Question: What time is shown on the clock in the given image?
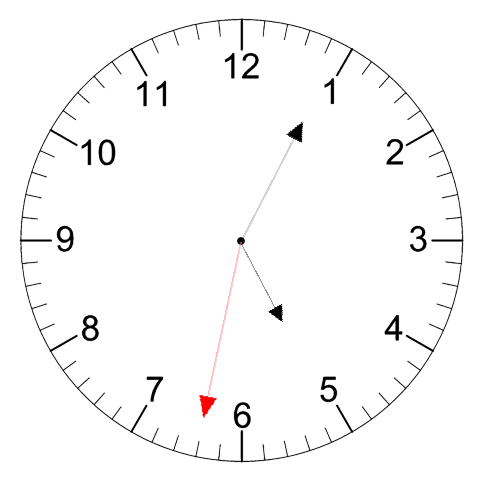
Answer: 05:04:32